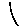
Label: smiley face